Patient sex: F
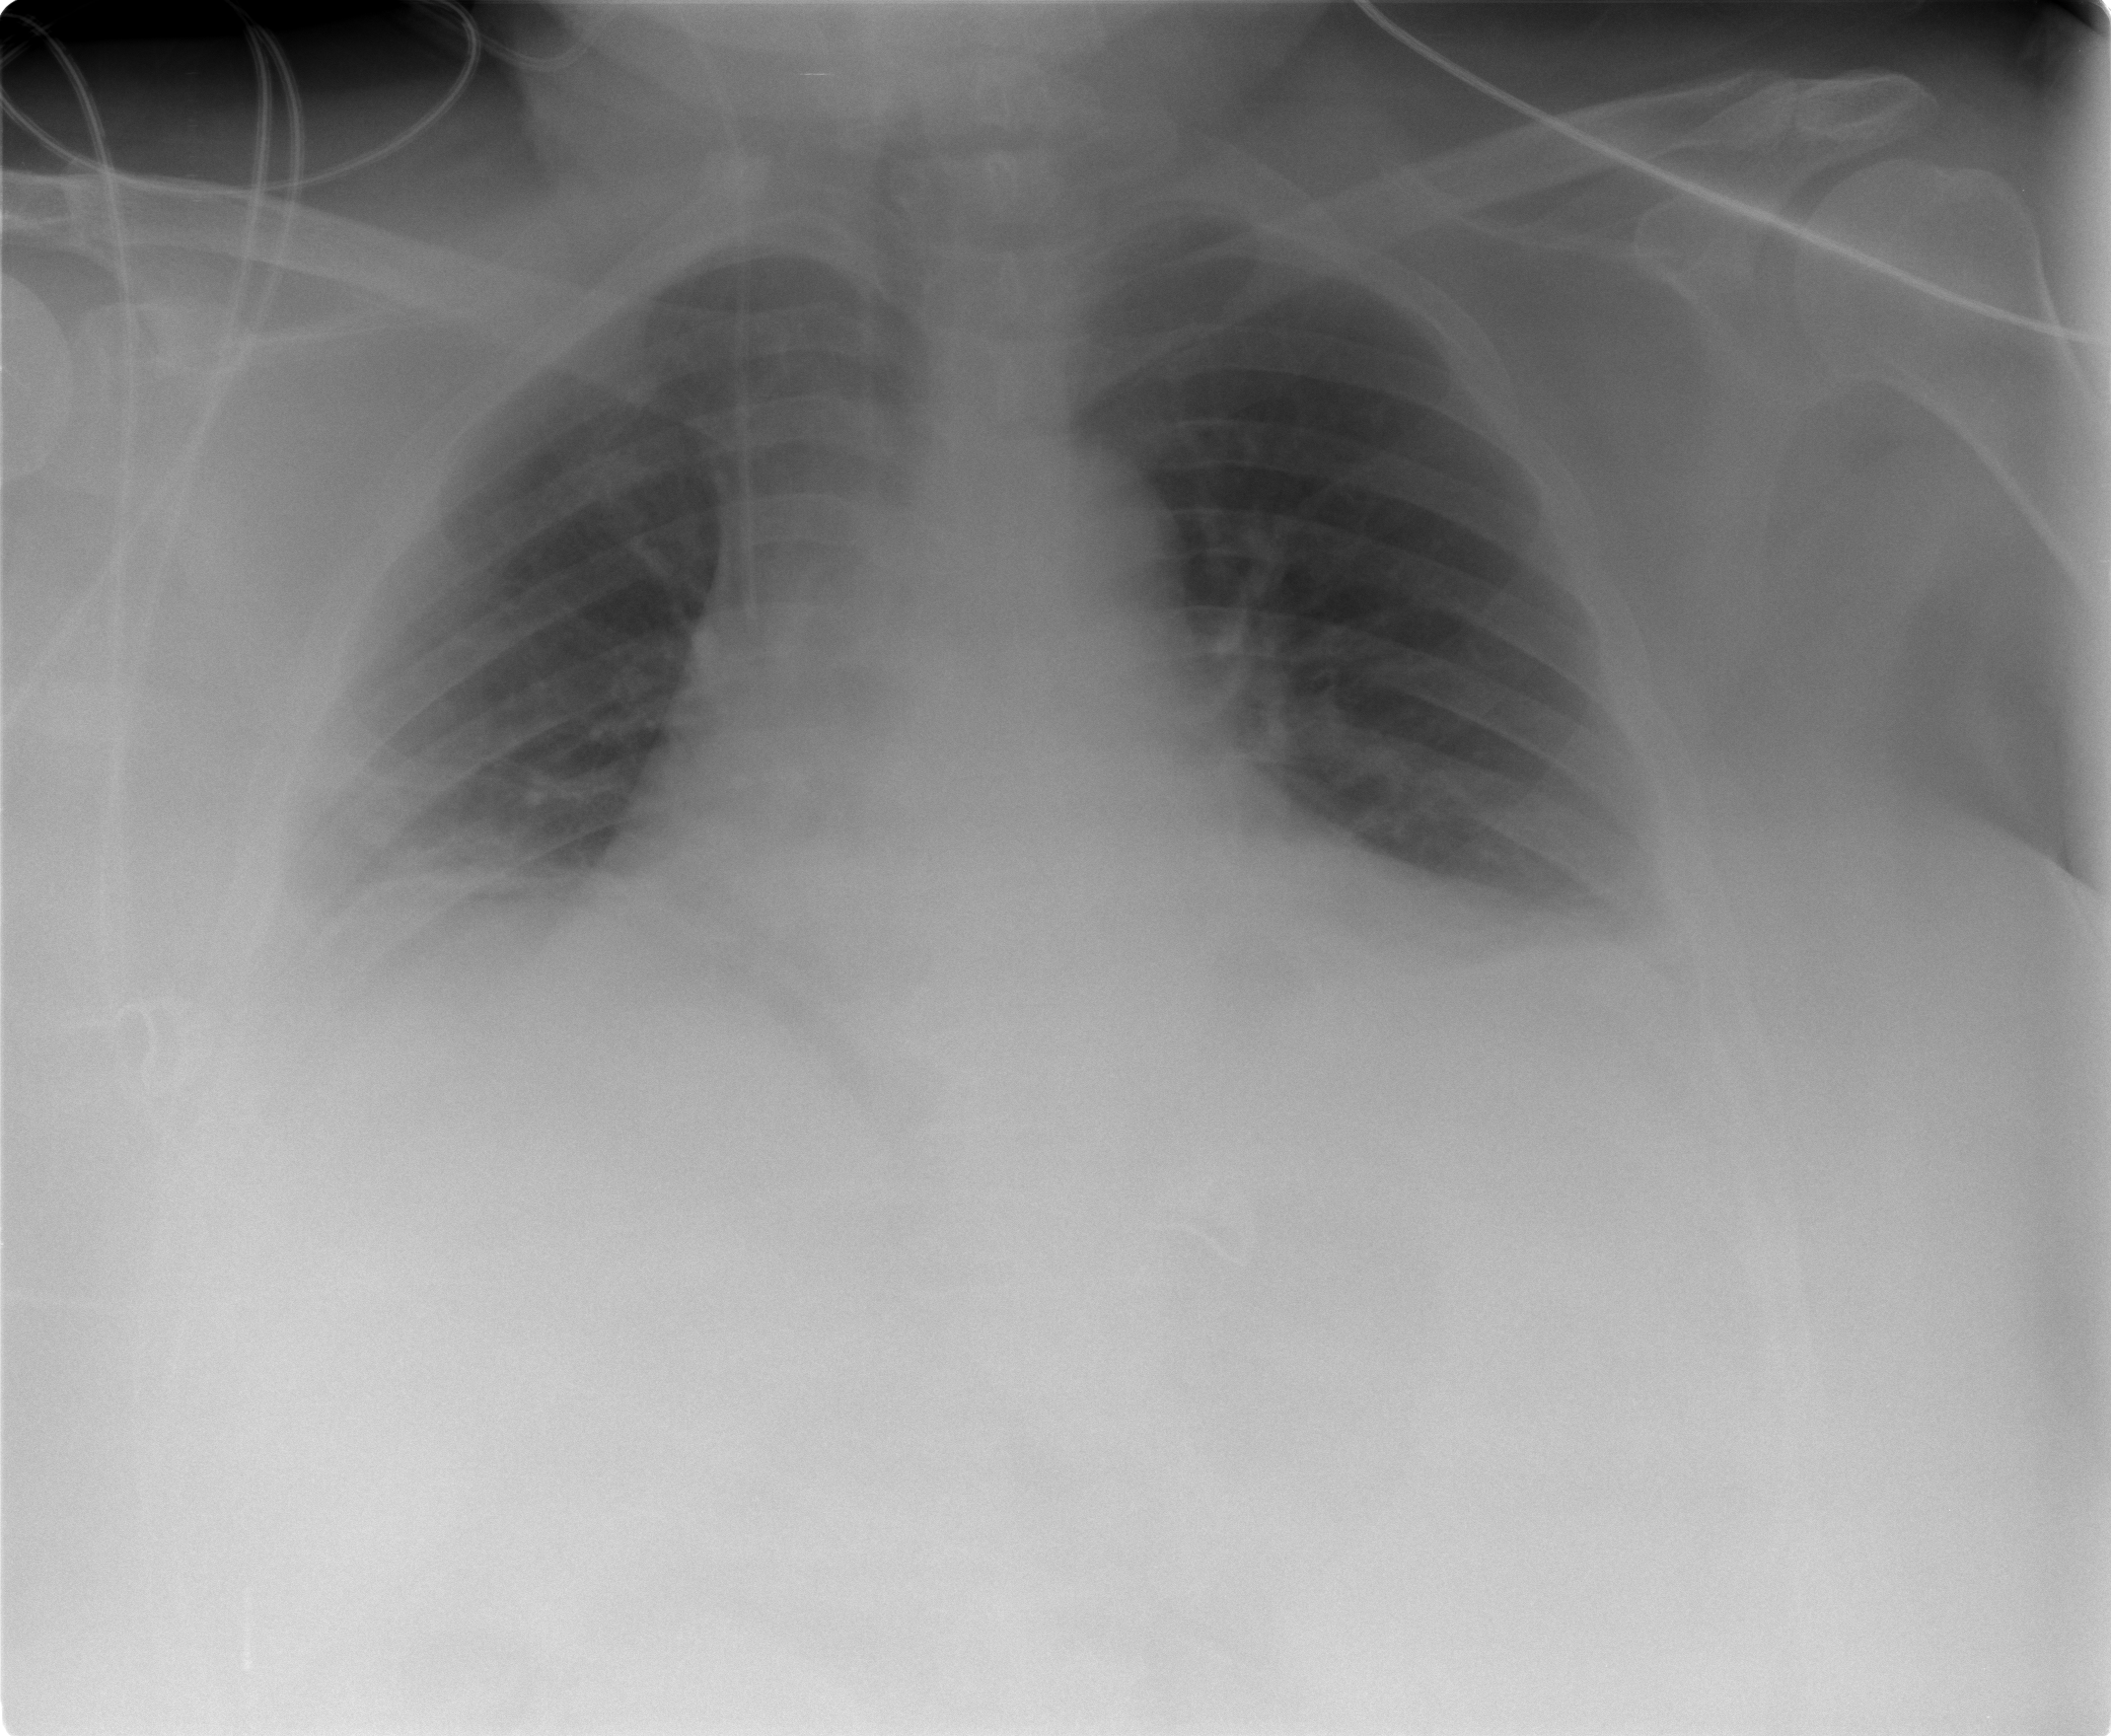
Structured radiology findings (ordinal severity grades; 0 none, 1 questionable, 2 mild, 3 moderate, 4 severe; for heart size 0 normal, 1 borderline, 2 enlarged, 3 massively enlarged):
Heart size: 0
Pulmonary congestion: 0
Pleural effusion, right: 1
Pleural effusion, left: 1
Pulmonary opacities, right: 0
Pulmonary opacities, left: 0
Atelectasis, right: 2
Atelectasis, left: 1